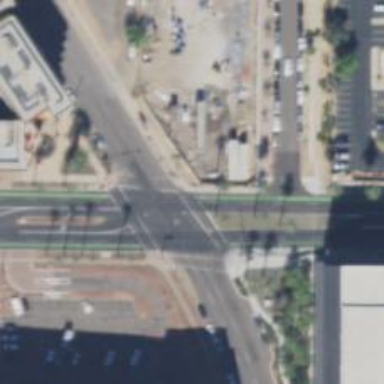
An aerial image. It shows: Solid stop line on the road marking.